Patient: sex M, age 23
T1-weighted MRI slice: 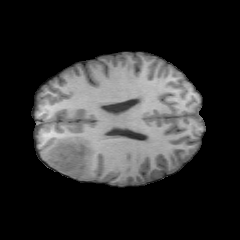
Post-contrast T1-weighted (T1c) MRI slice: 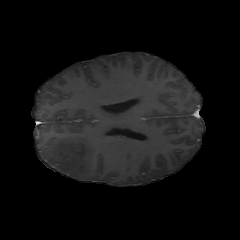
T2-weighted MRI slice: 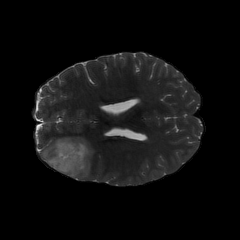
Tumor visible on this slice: yes
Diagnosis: Oligodendroglioma, IDH-mutant, 1p/19q-codeleted
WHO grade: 2